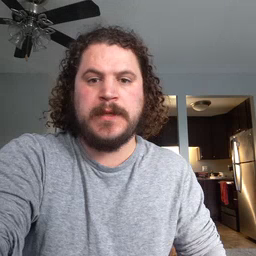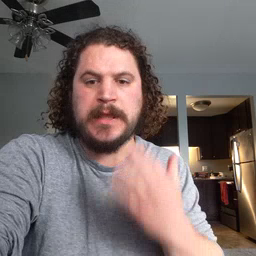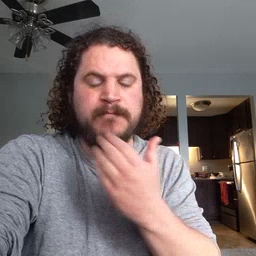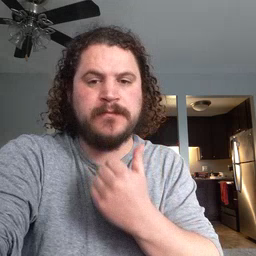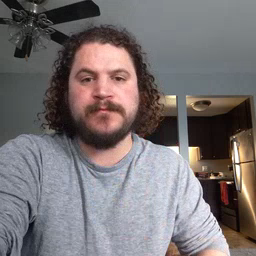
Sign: napkin